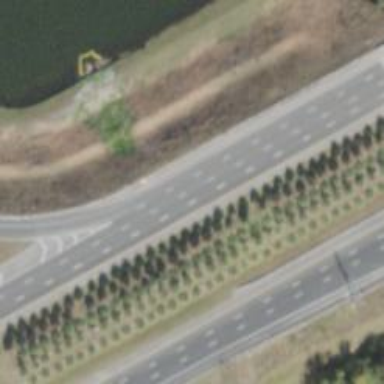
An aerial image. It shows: Motorway junction.